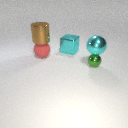
large brown metal cylinder above large red rubber sphere